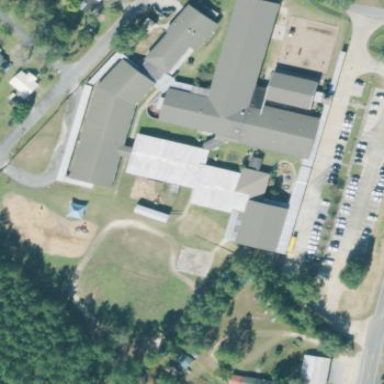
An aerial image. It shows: School building.